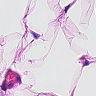
Metastatic tissue present: no